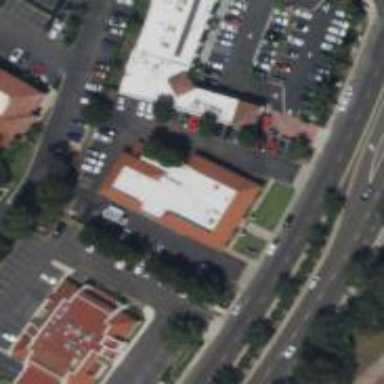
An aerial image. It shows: Car rental facility.